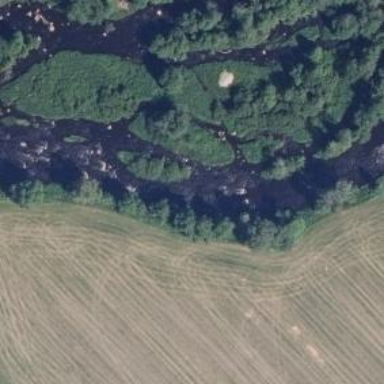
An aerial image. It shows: Rapids in the waterway.